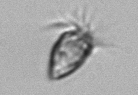
Label: Paratontonia_gracillima